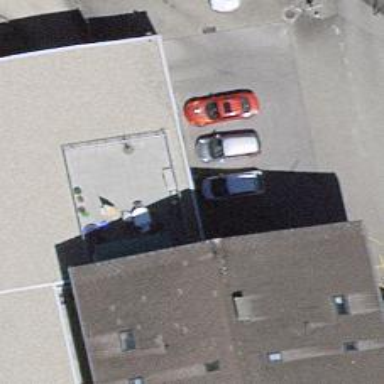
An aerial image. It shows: Charging station.